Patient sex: M
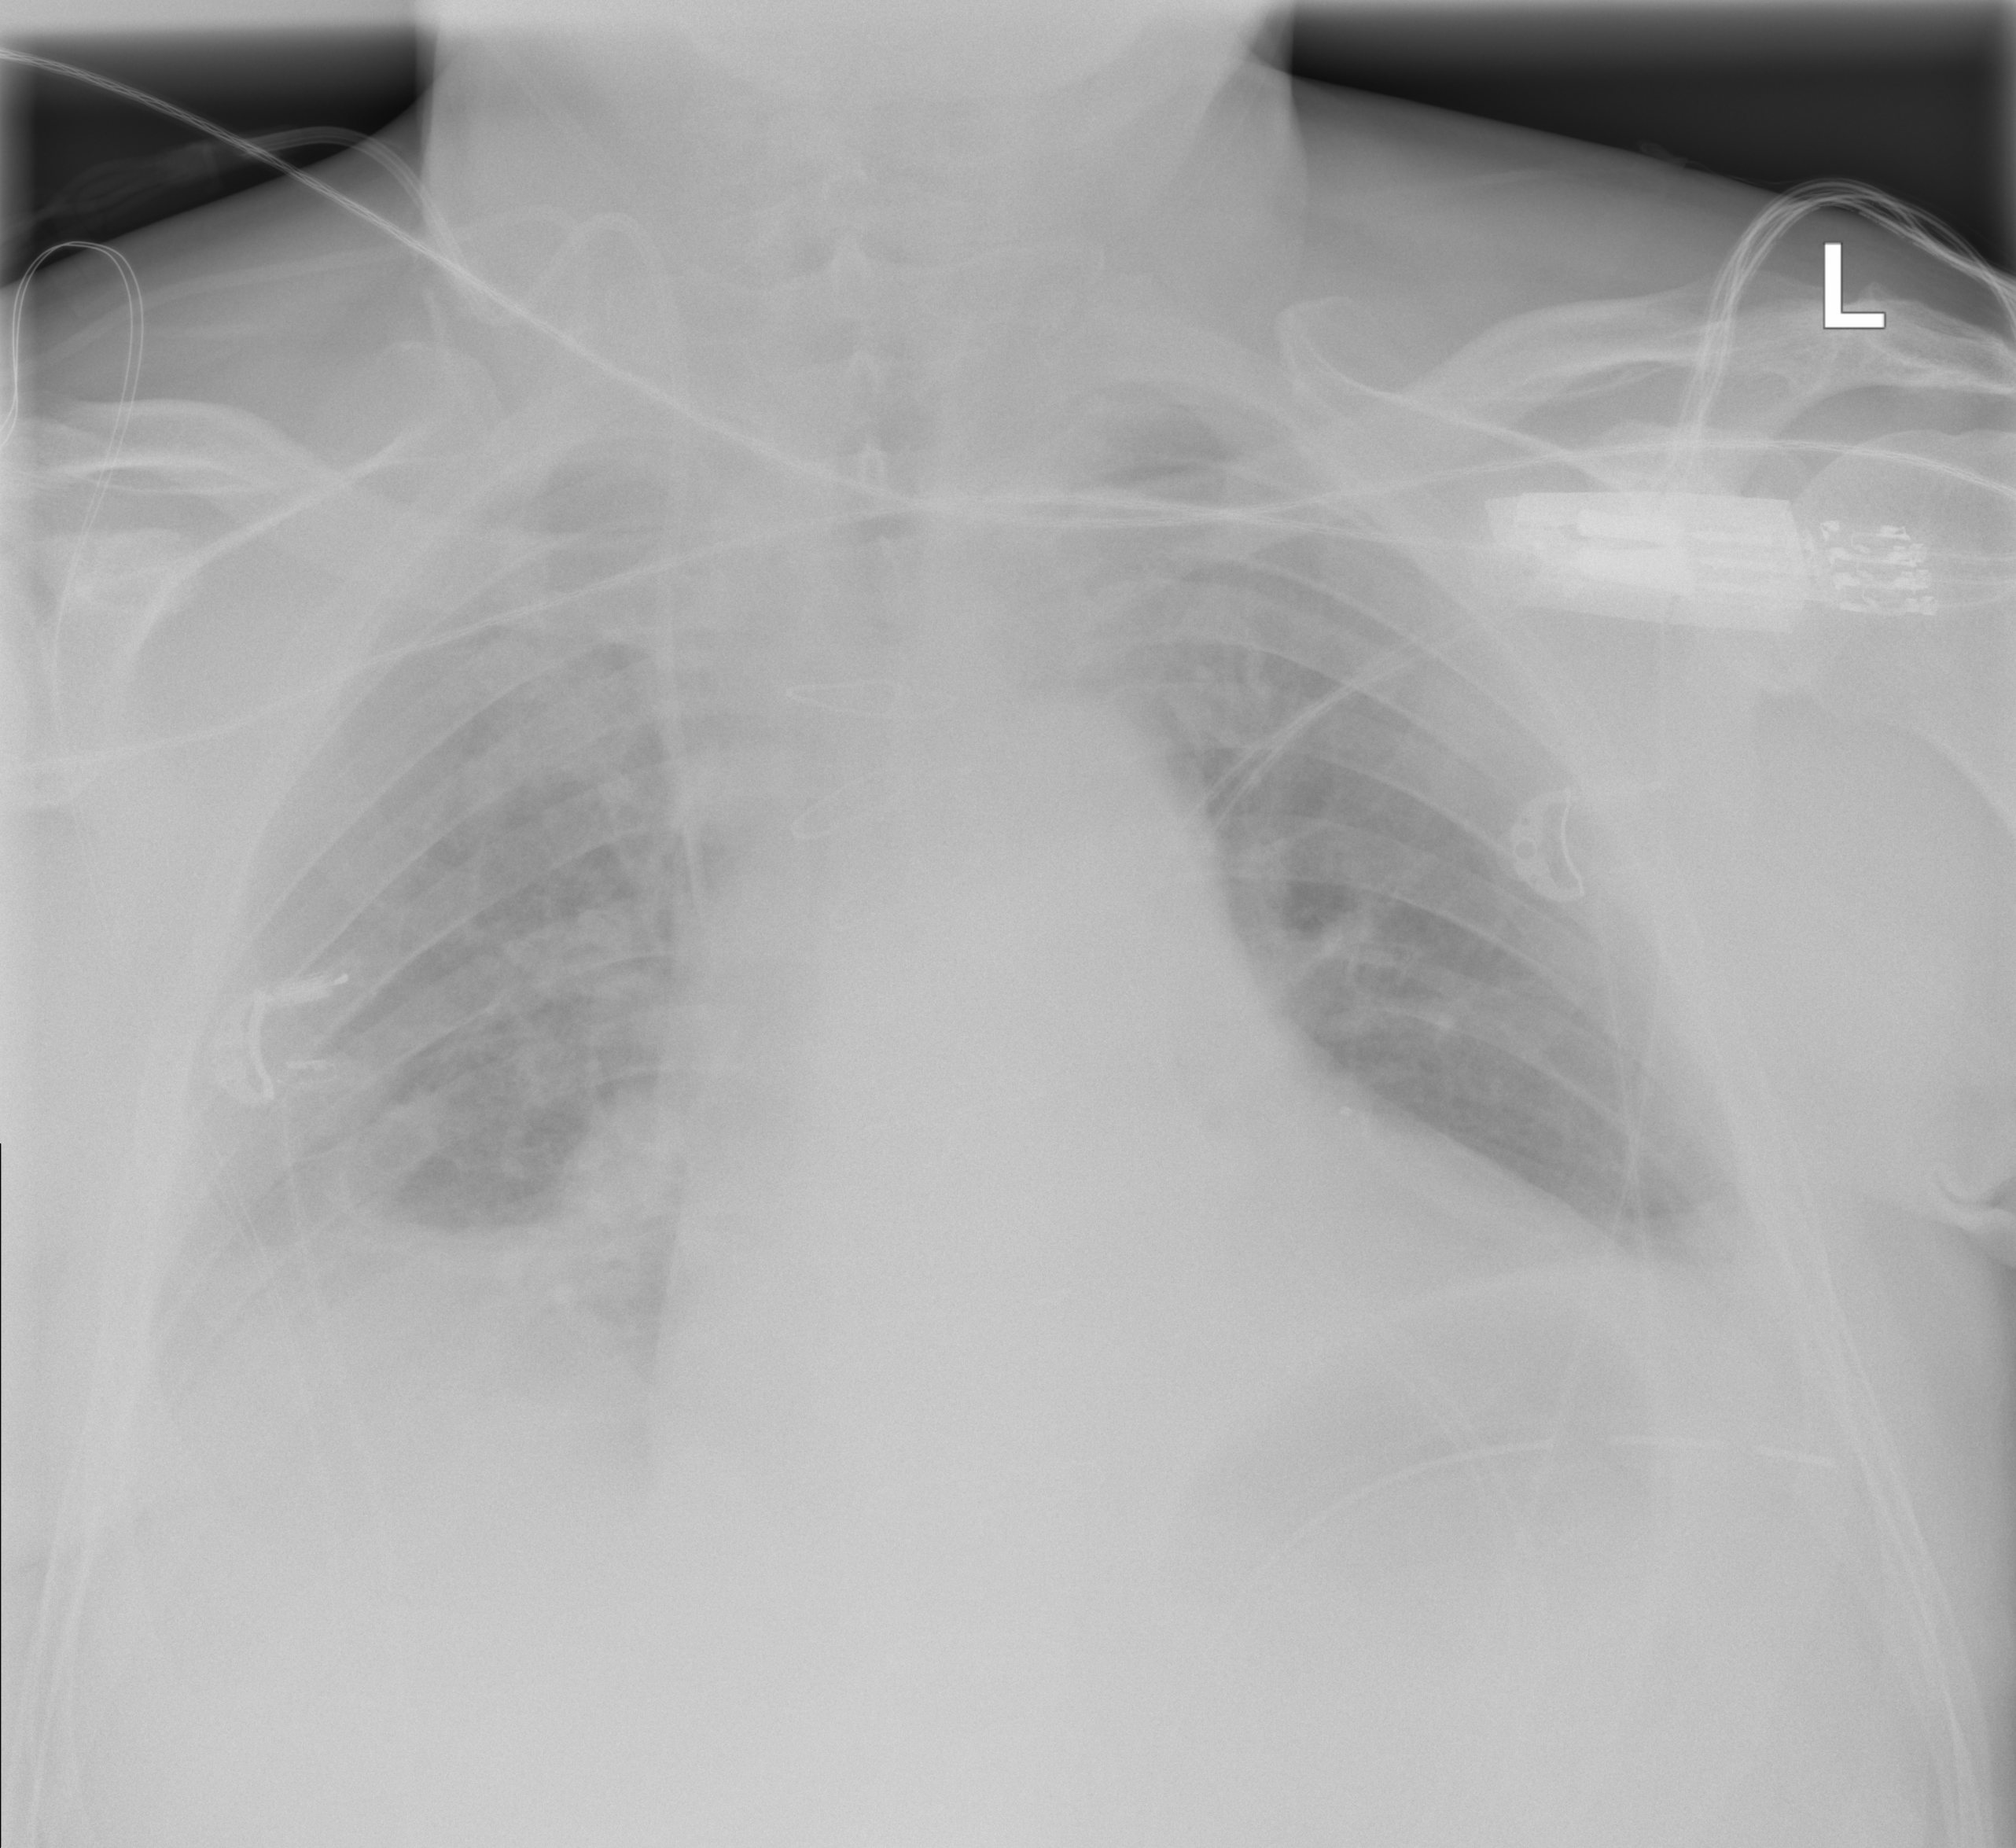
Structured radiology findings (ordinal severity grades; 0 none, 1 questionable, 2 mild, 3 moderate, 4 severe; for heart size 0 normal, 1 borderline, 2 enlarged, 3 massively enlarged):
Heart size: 0
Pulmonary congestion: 2
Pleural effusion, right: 2
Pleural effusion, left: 1
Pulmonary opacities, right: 2
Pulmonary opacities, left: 0
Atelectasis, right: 2
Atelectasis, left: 2